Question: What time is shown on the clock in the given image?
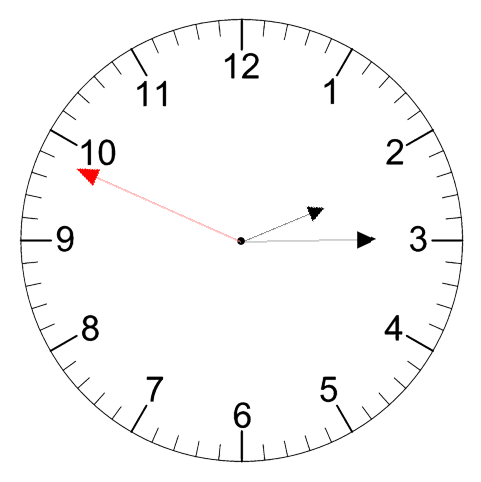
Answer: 02:14:49